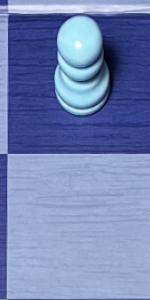
Label: Empty